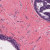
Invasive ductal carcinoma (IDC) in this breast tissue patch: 0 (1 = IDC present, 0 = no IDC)